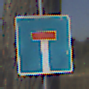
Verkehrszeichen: Sackgasse
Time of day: Midday
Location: Outdoor (Nature)
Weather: Clear
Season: NotSpecified
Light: Natural